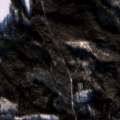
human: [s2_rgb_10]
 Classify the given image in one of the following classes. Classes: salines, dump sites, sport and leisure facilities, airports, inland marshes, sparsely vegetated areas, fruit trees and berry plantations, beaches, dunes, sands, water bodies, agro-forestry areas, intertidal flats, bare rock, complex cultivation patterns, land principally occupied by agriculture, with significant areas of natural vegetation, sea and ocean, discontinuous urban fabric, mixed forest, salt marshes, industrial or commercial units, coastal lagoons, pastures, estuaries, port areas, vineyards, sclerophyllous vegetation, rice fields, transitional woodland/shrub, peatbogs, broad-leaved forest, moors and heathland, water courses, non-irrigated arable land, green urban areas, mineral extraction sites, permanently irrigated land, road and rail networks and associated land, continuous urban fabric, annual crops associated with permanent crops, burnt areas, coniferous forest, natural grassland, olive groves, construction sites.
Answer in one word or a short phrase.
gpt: coniferous forest, mixed forest, water bodies